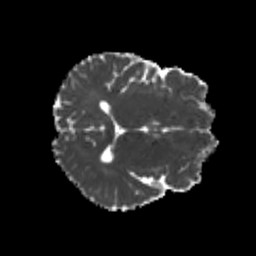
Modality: MD
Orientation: axial
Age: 21
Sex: male
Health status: healthy
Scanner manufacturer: philips
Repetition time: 7.391 s
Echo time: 0.08599 s